Field crop: tomato
Growth stage: 1
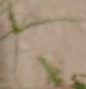
Species: cyperus